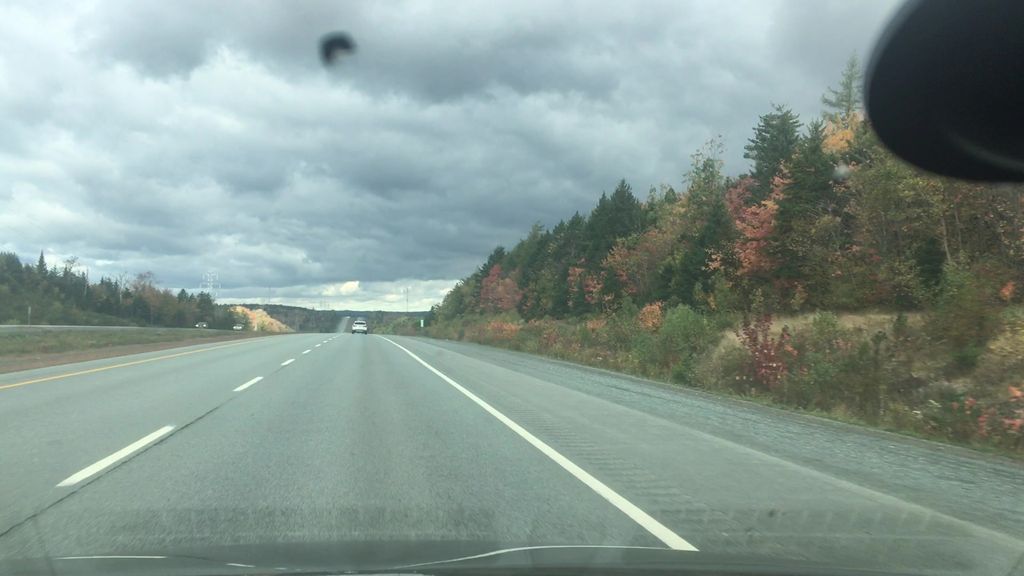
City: halifax